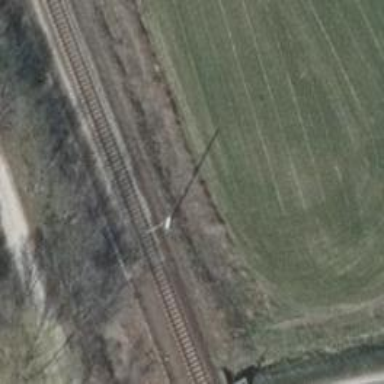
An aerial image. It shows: Railway signal.